Brain MRI, t1w sequence, axial 2D slice.
Patient: age 23, sex F, weight 95 kg, height 1.95 m
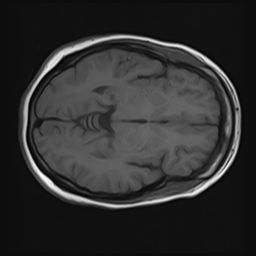